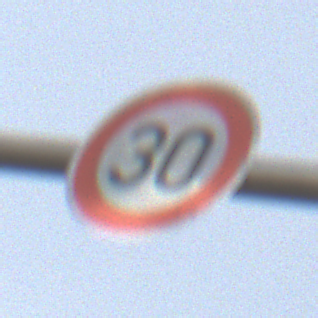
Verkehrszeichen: Geschwindigkeit30
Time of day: MorningAfternoon
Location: Outdoor (Nature)
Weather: PartlyCloudy
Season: NotSpecified
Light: Natural